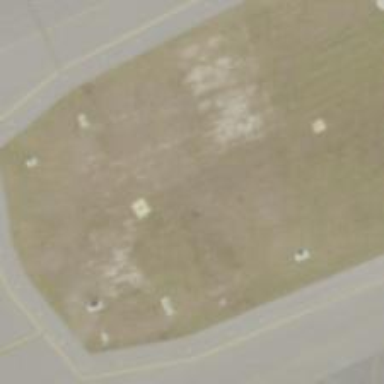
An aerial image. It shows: Image of taxiway at airport.